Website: apple
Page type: address-validator
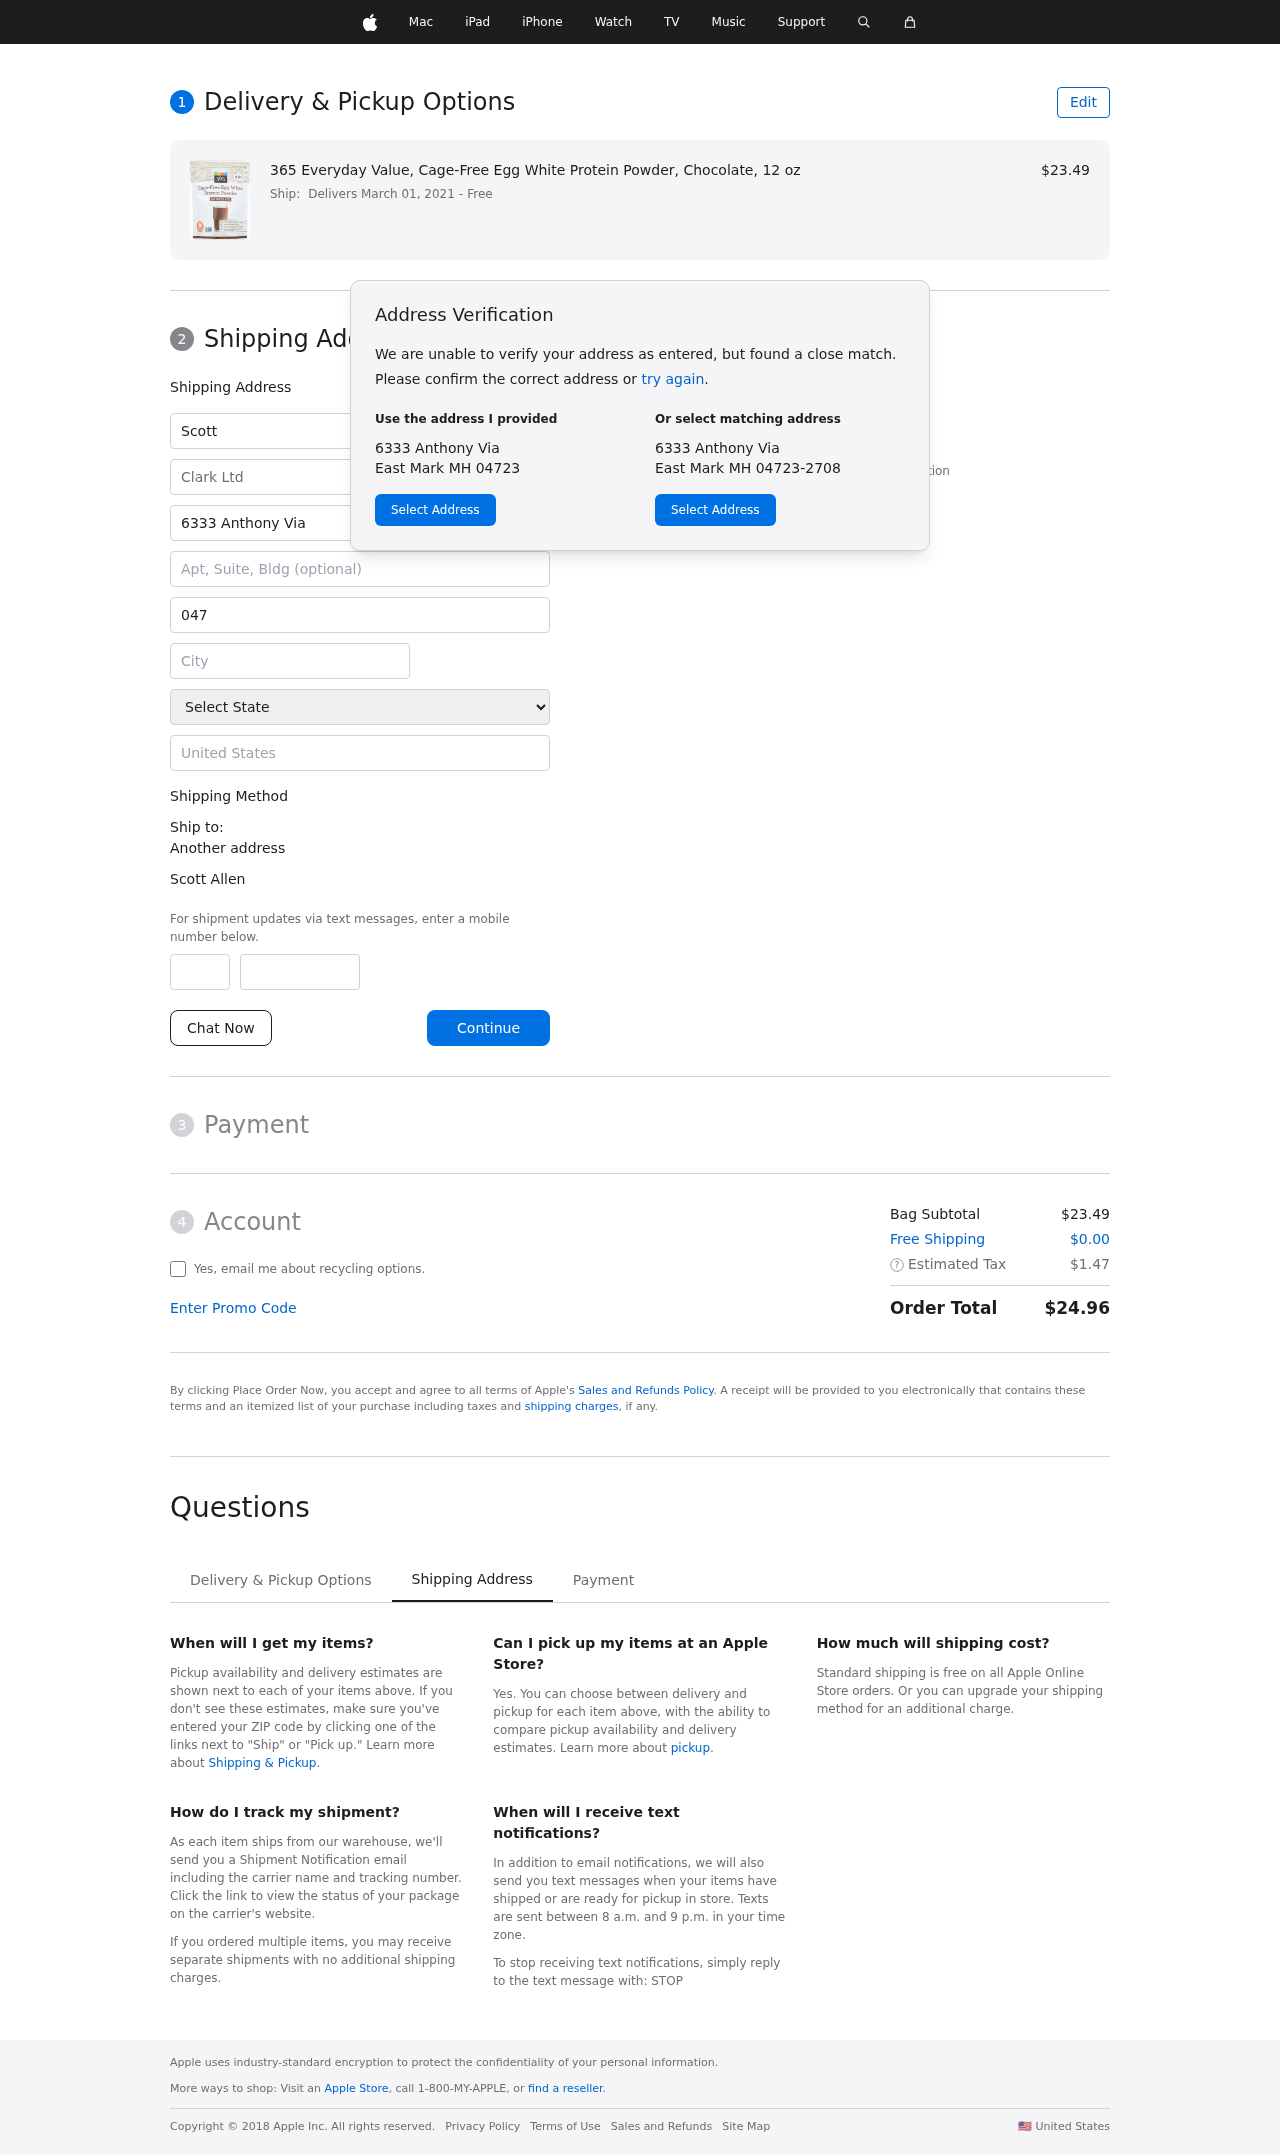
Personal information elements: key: PII_CITY
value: East Mark
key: PII_COMPANY
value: Clark Ltd
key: PII_COUNTRY
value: United States
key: PII_FIRSTNAME
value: Scott
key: PII_FULLNAME
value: Scott Allen
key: PII_LASTNAME
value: Allen
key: PII_PHONE_AREA
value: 385
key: PII_PHONE_SUFFIX
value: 4209
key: PII_POSTCODE
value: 04723
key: PII_STATE
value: MH
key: PII_STREET
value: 6333 Anthony Via
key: PII_CITY_STATE_ZIP
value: East Mark MH 04723
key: PII_STATE_ABBR
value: MH
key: PII_POSTCODE_FULL
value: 04723
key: PII_POSTCODE_NUMERIC
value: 4723
Product elements: key: PRODUCT1_NAME
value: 365 Everyday Value, Cage-Free Egg White Protein Powder, Chocolate, 12 oz
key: PRODUCT1_PRICE
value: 23.49
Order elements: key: ORDER_DELIVERY_DATE
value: Delivers March 01, 2021
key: ORDER_SUBTOTAL
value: $23.49
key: ORDER_SHIPPING_COST
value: $0.00
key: ORDER_TAX
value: $1.47
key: ORDER_TOTAL
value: $24.96